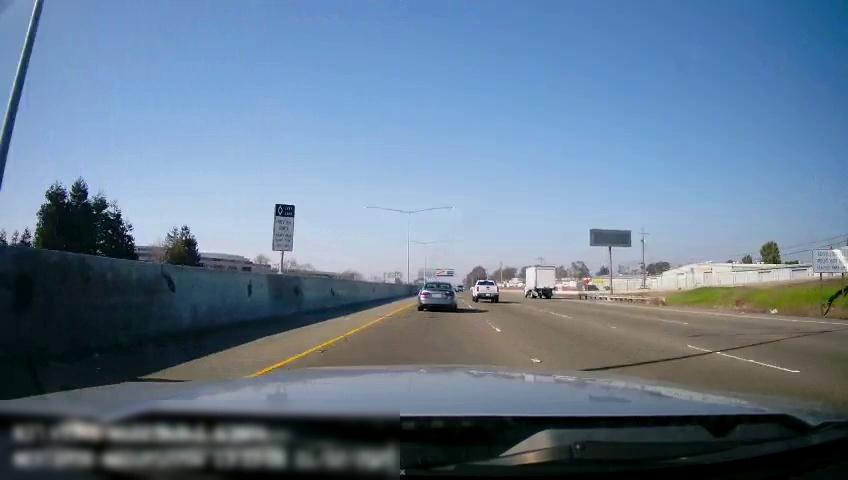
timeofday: Day
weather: Sunny
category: Drivable Space
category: Vehicles | Truck
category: Vehicles | Car
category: Vehicles | Other LV
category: Lanes | Alternate Lane
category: Lanes | Current Lane
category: Lanes | Current Lane
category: Lanes | Alternate Lane
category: Lanes | Alternate Lane